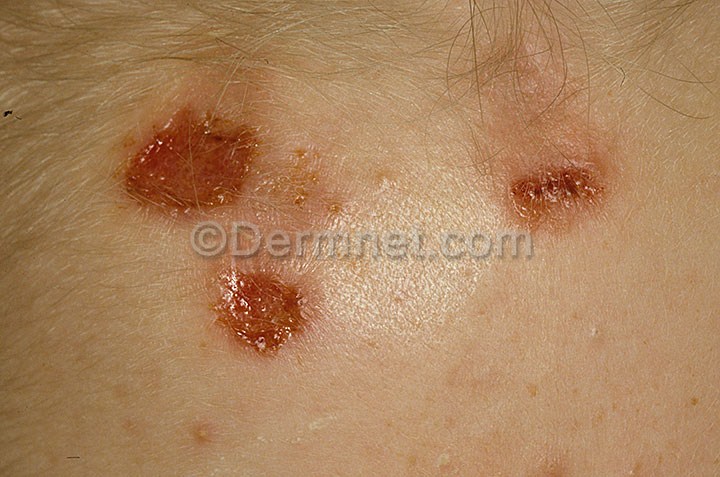
Disease: Eczema Photos